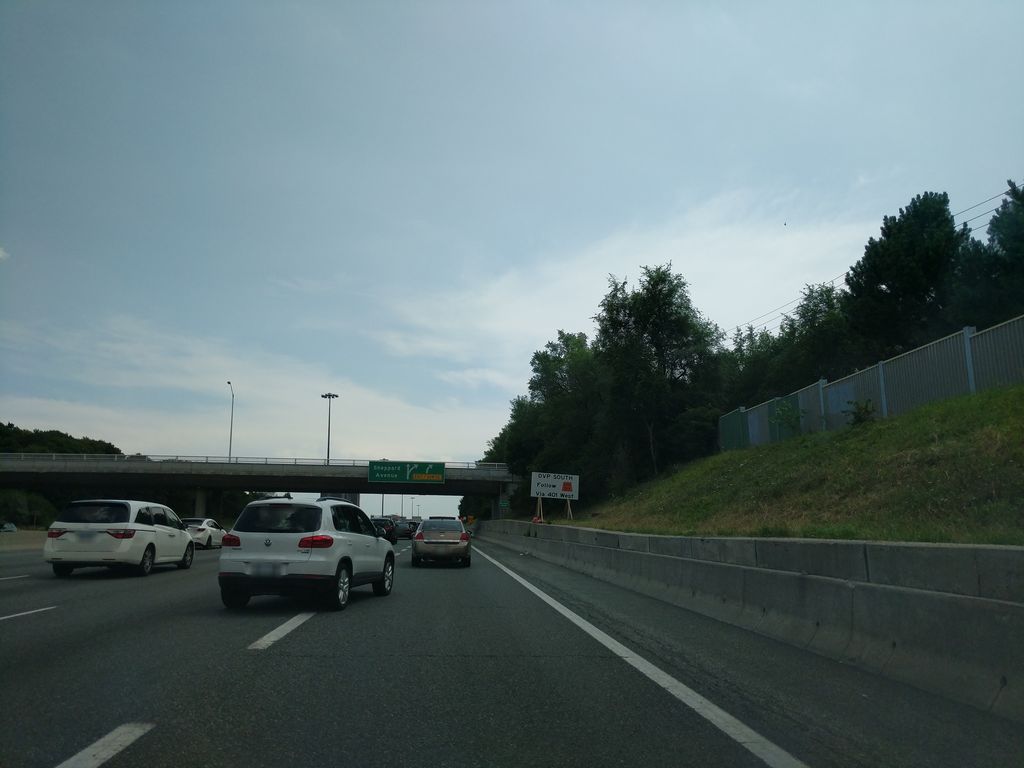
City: toronto